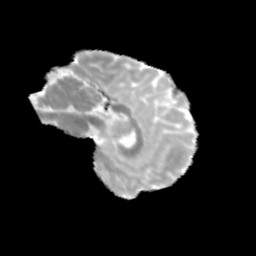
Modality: MD
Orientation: sagittal
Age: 13
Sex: male
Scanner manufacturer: siemens
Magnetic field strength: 3 T
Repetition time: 3.8 s
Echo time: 0.07 s